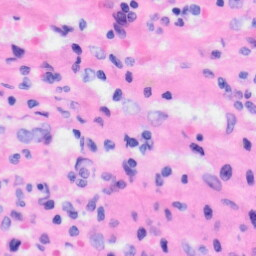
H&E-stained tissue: Liver